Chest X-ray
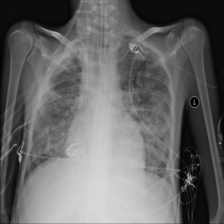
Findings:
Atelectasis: negative
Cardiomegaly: negative
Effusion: positive
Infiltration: negative
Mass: negative
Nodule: negative
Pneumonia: negative
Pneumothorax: negative
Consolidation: negative
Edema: negative
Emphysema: negative
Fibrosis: negative
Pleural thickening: positive
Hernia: negative